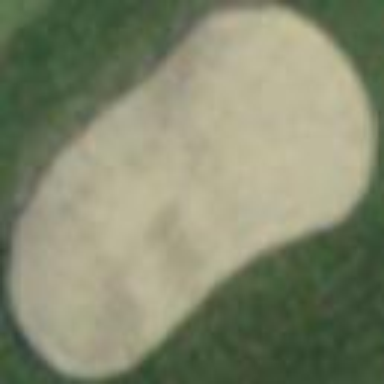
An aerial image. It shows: Sand bunker on golf course.